Question: I have very strange thing...
When I click on "OPBuilder" (link to root_path), "Download templates" and "Current gem list" don't want to drop down... When I click again, they are 'drop downing'...
Source (bootstrap):
'''
<nav class="navbar navbar-default navbar-fixed-top">
<div class="container">
<div class="navbar-header">
<button type="button" class="navbar-toggle collapsed" data-toggle="collapse" data-target="#responsive-menu">
<span class="sr-only">Toggle navigation</span>
<span class="icon-bar"></span>
<span class="icon-bar"></span>
<span class="icon-bar"></span>
</button>
<%= link_to 'OPBuilder', root_path, class: 'navbar-brand' %>
</div>
<div class="collapse navbar-collapse" id="responsive-menu">
<ul class="nav navbar-nav">
<li><%= link_to 'About', about_path %></li>
<li><%= link_to 'Doc', doc_path %></li>
<li class="dropdown">
<a href="#" class="dropdown-toggle" data-toggle="dropdown" role="button" aria-haspopup="true" aria-expanded="false">Download templates<span class="caret"></span></a>
<ul class="dropdown-menu">
<li><a href="#">Teacher's template</a></li>
<li><a href="#">About template</a></li>
<li><a href="#">Event template</a></li>
<li class="divider"></li>
<li><a href="#">Download source code of project</a></li>
</ul>
</li>
<li><%= link_to 'Contact', contact_path %></li>
</ul>
<ul class="nav navbar-nav navbar-right">
<li>
<div class="btn-group" role="group" style="padding-left: 13px; padding-right: 13px;">
<button class="btn btn-github btn-xs navbar-btn hidden-sm"><i class="fa fa-github"></i> | Connect via GitHub</button>
<button class="btn btn-twitter btn-xs navbar-btn hidden-sm"><i class="fa fa-twitter"></i></button>
</div>
</li>
<li class="dropdown">
<a href="#" class="dropdown-toggle" data-toggle="dropdown"><img src="/assets/gem-icon_3_1.png" role="button" aria-haspopup="true" aria-expanded="false"> Current gem list<b class="caret"></b></a>
<ul class="dropdown-menu">
<iframe src="assets/gem_list" seamless scrolling="auto" frameBorder="0" style="height: 100%; width: 400px;"></iframe>
</ul>
</li>
</ul>
</div>
</div>
</nav>
'''
(SCREENSHOT)

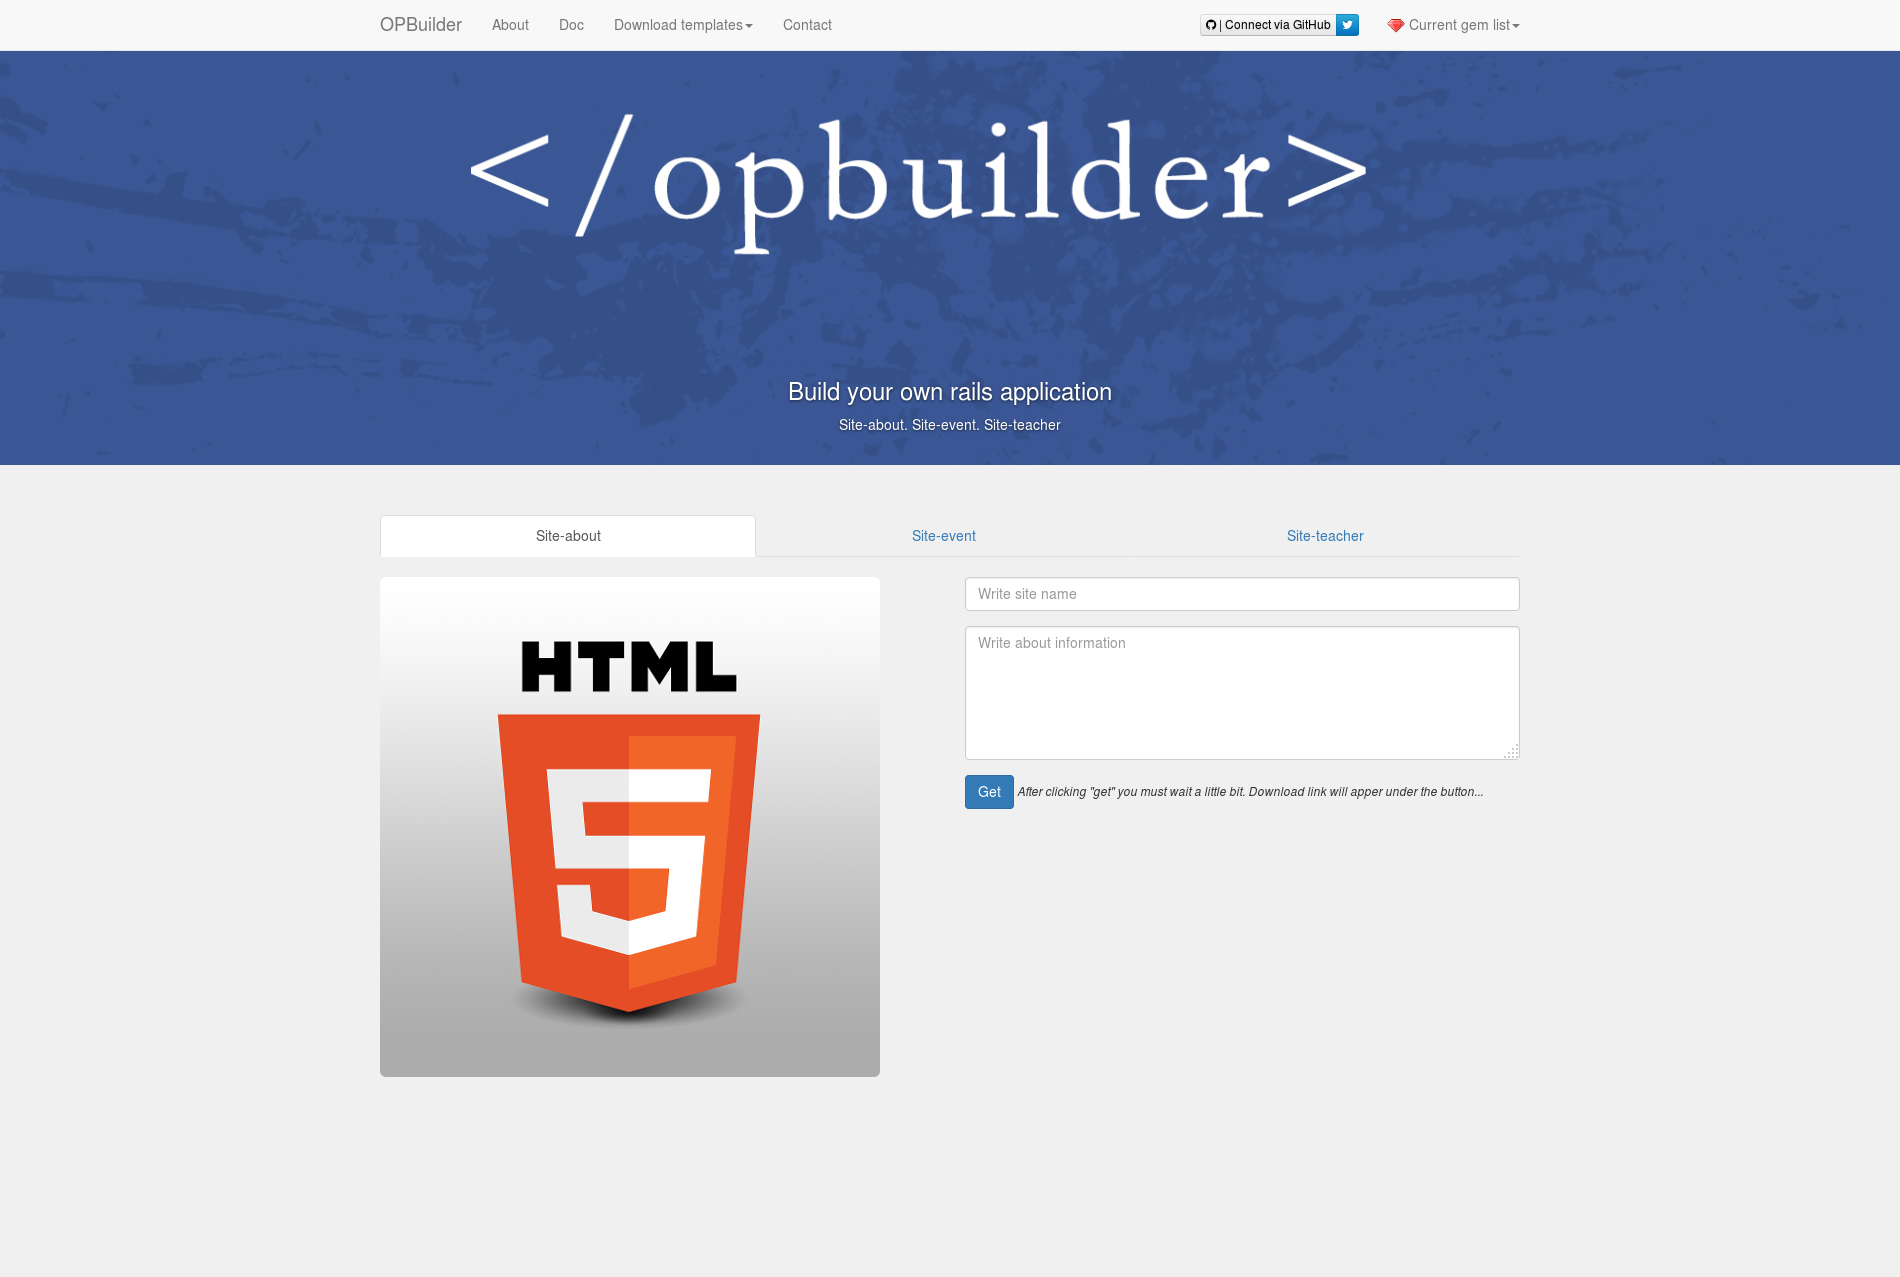
Answer: Works fine: (run full-screen)
'''
<script src="https://ajax.googleapis.com/ajax/libs/jquery/2.1.1/jquery.min.js"></script>
<!-- Latest compiled and minified CSS -->
<link rel="stylesheet" href="https://maxcdn.bootstrapcdn.com/bootstrap/3.3.6/css/bootstrap.min.css" integrity="sha384-1q8mTJOASx8j1Au+a5WDVnPi2lkFfwwEAa8hDDdjZlpLegxhjVME1fgjWPGmkzs7" crossorigin="anonymous">
<!-- Optional theme -->
<link rel="stylesheet" href="https://maxcdn.bootstrapcdn.com/bootstrap/3.3.6/css/bootstrap-theme.min.css" integrity="sha384-fLW2N01lMqjakBkx3l/M9EahuwpSfeNvV63J5ezn3uZzapT0u7EYsXMjQV+0En5r" crossorigin="anonymous">
<!-- Latest compiled and minified JavaScript -->
<script src="https://maxcdn.bootstrapcdn.com/bootstrap/3.3.6/js/bootstrap.min.js" integrity="sha384-0mSbJDEHialfmuBBQP6A4Qrprq5OVfW37PRR3j5ELqxss1yVqOtnepnHVP9aJ7xS" crossorigin="anonymous"></script>
<nav class="navbar navbar-default navbar-fixed-top">
<div class="container">
<div class="navbar-header">
<button type="button" class="navbar-toggle collapsed" data-toggle="collapse" data-target="#responsive-menu">
<span class="sr-only">Toggle navigation</span>
<span class="icon-bar"></span>
<span class="icon-bar"></span>
<span class="icon-bar"></span>
</button>
<%= link_to 'OPBuilder', root_path, class: 'navbar-brand' %>
</div>
<div class="collapse navbar-collapse" id="responsive-menu">
<ul class="nav navbar-nav">
<li><%= link_to 'About', about_path %></li>
<li><%= link_to 'Doc', doc_path %></li>
<li class="dropdown">
<a href="#" class="dropdown-toggle" data-toggle="dropdown" role="button" aria-haspopup="true" aria-expanded="false">Download templates<span class="caret"></span></a>
<ul class="dropdown-menu">
<li><a href="#">Teacher's template</a></li>
<li><a href="#">About template</a></li>
<li><a href="#">Event template</a></li>
<li class="divider"></li>
<li><a href="#">Download source code of project</a></li>
</ul>
</li>
<li><%= link_to 'Contact', contact_path %></li>
</ul>
<ul class="nav navbar-nav navbar-right">
<li>
<div class="btn-group" role="group" style="padding-left: 13px; padding-right: 13px;">
<button class="btn btn-github btn-xs navbar-btn hidden-sm"><i class="fa fa-github"></i> | Connect via GitHub</button>
<button class="btn btn-twitter btn-xs navbar-btn hidden-sm"><i class="fa fa-twitter"></i></button>
</div>
</li>
<li class="dropdown">
<a href="#" class="dropdown-toggle" data-toggle="dropdown"><img src="/assets/gem-icon_3_1.png" role="button" aria-haspopup="true" aria-expanded="false"> Current gem list<b class="caret"></b></a>
<ul class="dropdown-menu">
<iframe src="assets/gem_list" seamless scrolling="auto" frameBorder="0" style="height: 100%; width: 400px;"></iframe>
</ul>
</li>
</ul>
</div>
</div>
</nav>
'''